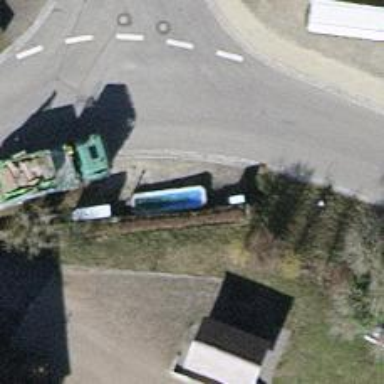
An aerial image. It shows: Beautiful fountain.